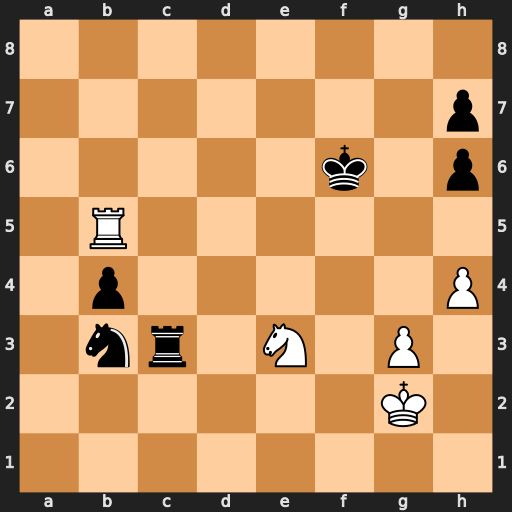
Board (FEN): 8/7p/5k1p/1R6/1p5P/1nr1N1P1/6K1/8
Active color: w
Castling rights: -
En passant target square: -
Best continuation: Nd5+ Ke6 Nxc3